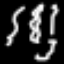
Label: squiggle